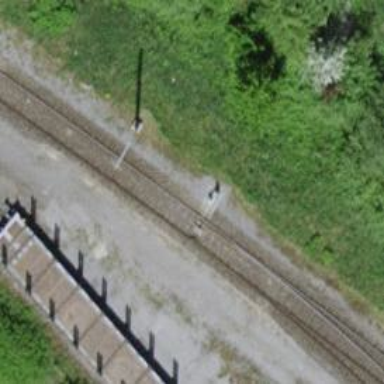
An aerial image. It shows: Railway switch.